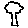
Label: tree